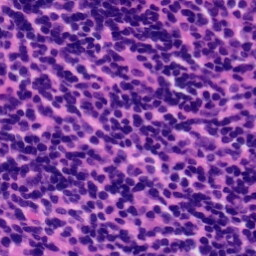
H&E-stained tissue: Tonsil